Question: I'm working on an iOS app where I need to be able to see how much of a CGPath is within the screen bounds to ensure that there is enough for the user to still touch. The problem is, when the shape is in the corner, all the methods I would normally use (and everything I can think to try) fails when the path is in the corner.
Here's a pic:
How can I calculate how much of that shape is on screen?
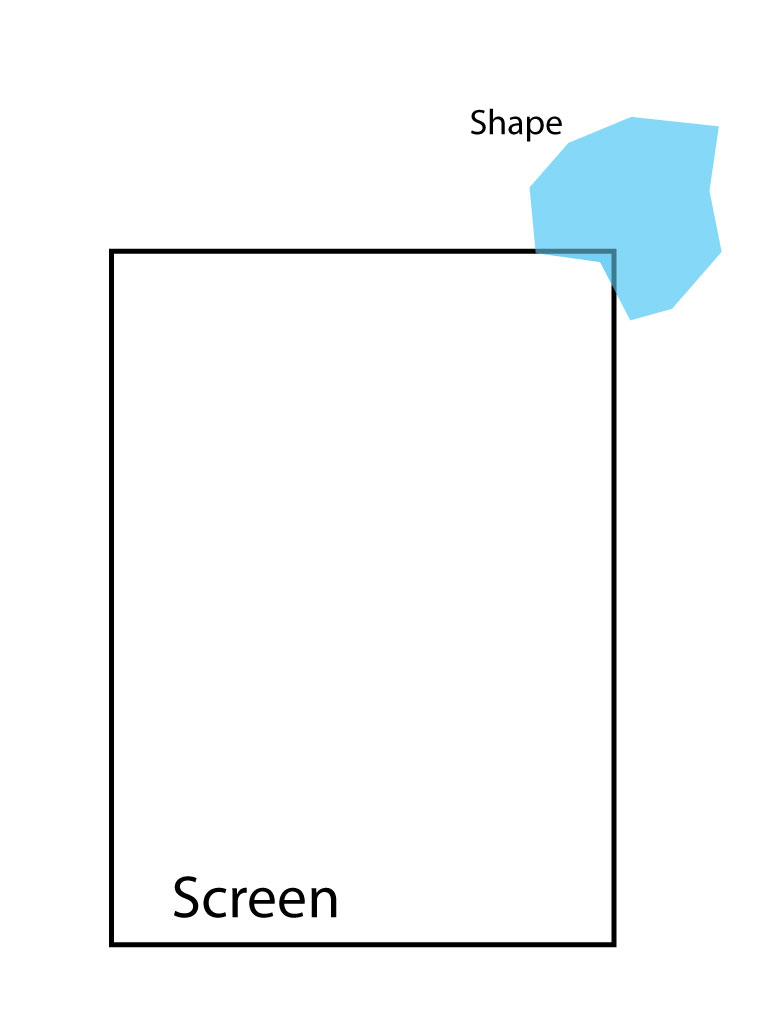
Answer: Obvious answers are to do it empirically by pixel painting or to do it analytically by polygon clipping.
So to proceed empirically you'd create a 'CGBitmapContext' the size of your viewport, clear it to a known colour such as (0, 0, 0), paint on your polygon in another known colour, like say (1, 1, 1) then just run through all the pixels in the bitmap context and add up the total number you can find. That's probably quite expensive, but you can use lower resolution contexts to get more approximate results if that helps.
To proceed analytically you'd run a polygon clipping algorithm such as those <URL> to derive a new polygon from the original, which is just that portion of it that is actually on screen. Then you'd get the area of that using any of the normal formulas.
It's actually a lot easier to clip a convex polygon than a concave one, so if your polygons are of a fixed shape then you might consider using a triangulation algorithm, such as <URL> and then performing the clipping and area calculation on those rather than the original.